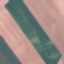
Label: AnnualCrop